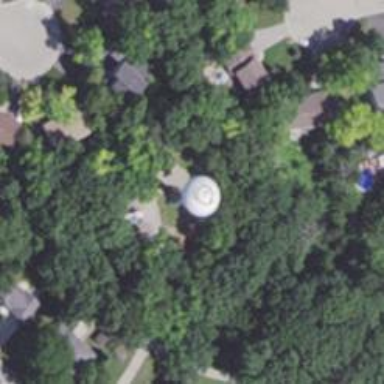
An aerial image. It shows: Water tower that is man-made.